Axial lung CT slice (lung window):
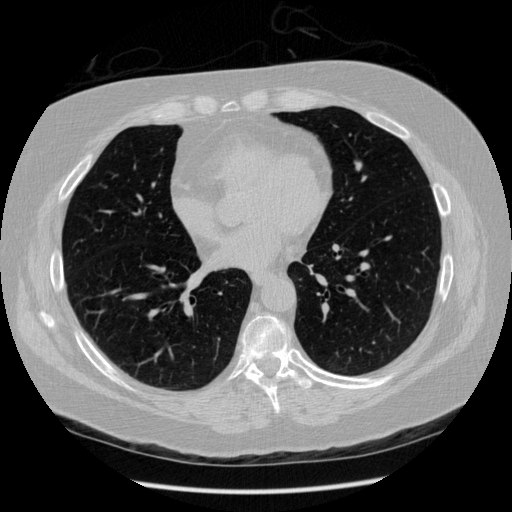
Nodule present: no